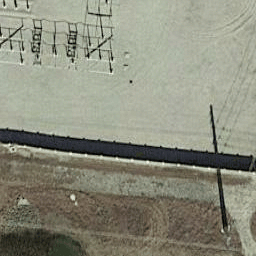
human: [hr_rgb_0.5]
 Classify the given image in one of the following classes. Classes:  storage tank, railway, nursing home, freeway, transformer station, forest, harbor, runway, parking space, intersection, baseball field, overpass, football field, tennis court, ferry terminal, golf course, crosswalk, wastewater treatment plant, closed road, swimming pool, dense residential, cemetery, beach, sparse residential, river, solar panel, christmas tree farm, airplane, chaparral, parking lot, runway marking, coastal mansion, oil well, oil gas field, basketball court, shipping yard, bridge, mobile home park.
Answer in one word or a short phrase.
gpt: transformer station